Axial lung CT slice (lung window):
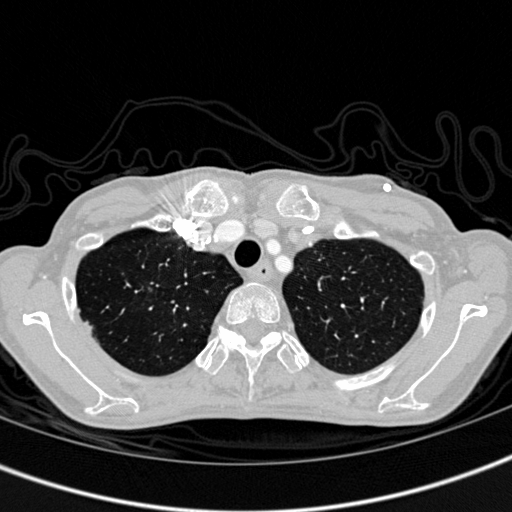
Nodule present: no